Question: I have a .'aspx' page which creates 'HTML' file dynamically on 'Button click'. The '.html' page gets created successfully but, not able to 'copy' the created file to the 'destination' using 'File.Copy' method.
Code Behind:
'''
protected void btnPublish_Click(object sender, EventArgs e)
{
//copy the created file content to destination
string sourcePath=string.Empty;
string destiPath = @"d://test//";
if(!string.IsNullOrEmpty(hdnPublishPath.Value))
{
sourcePath= hdnPublishPath.Value;
if (!Directory.Exists(destiPath)) // check if folde exist
{
Directory.CreateDirectory(destiPath); // create folder
//Directory.Delete(destiPath, true); // delete folder
}
File.Copy(sourcePath, destiPath,true);
}
}
'''
It gives exception:Directory not found exception.

The directory gets created on mentioned drive(D:/) but the file copy fails.
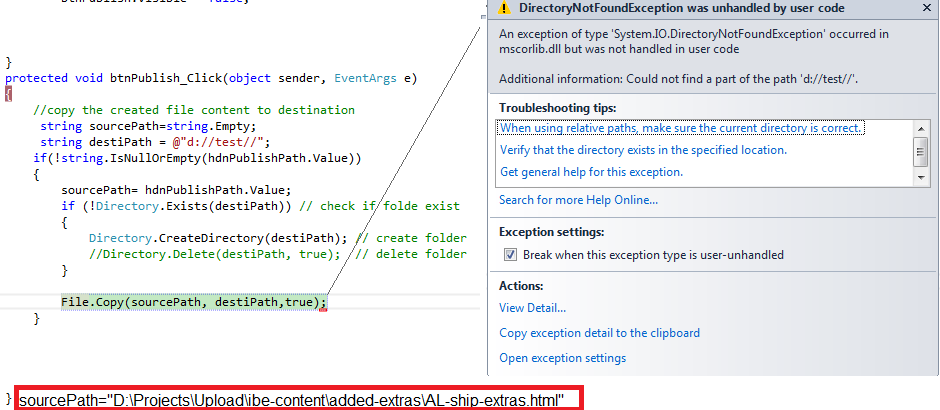
Answer: You will want to have the as your destination, not the directory:
'''
File.Copy(sourcePath, Path.Combine(destiPath, filename));
'''
If you supply only the target directory, you will get the exception that you get now.